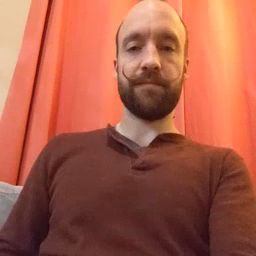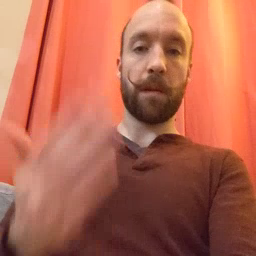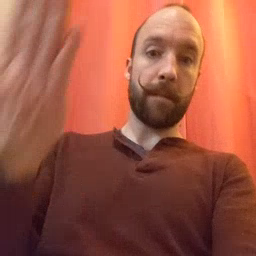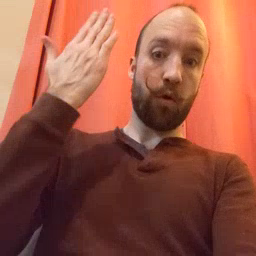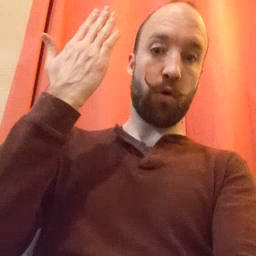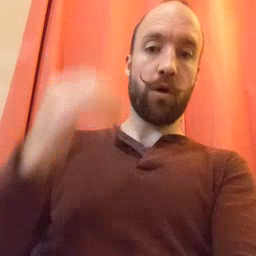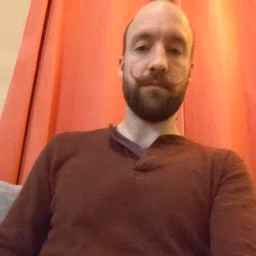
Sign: morning